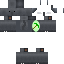
A female skeleton skin with dark skin, wearing brown long hair dressed in a blue hoodie and black pants, featuring a closed mouth.